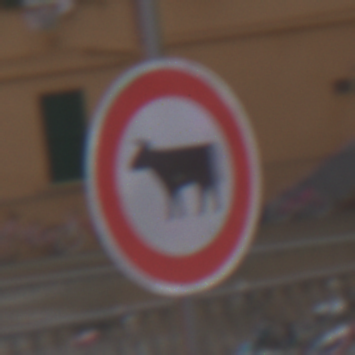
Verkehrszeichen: VerbotViehtrieb
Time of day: Midday
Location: Outdoor (Urban)
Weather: Overcast
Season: NotSpecified
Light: Natural